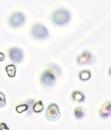
Label: Phaeocystis